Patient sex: M
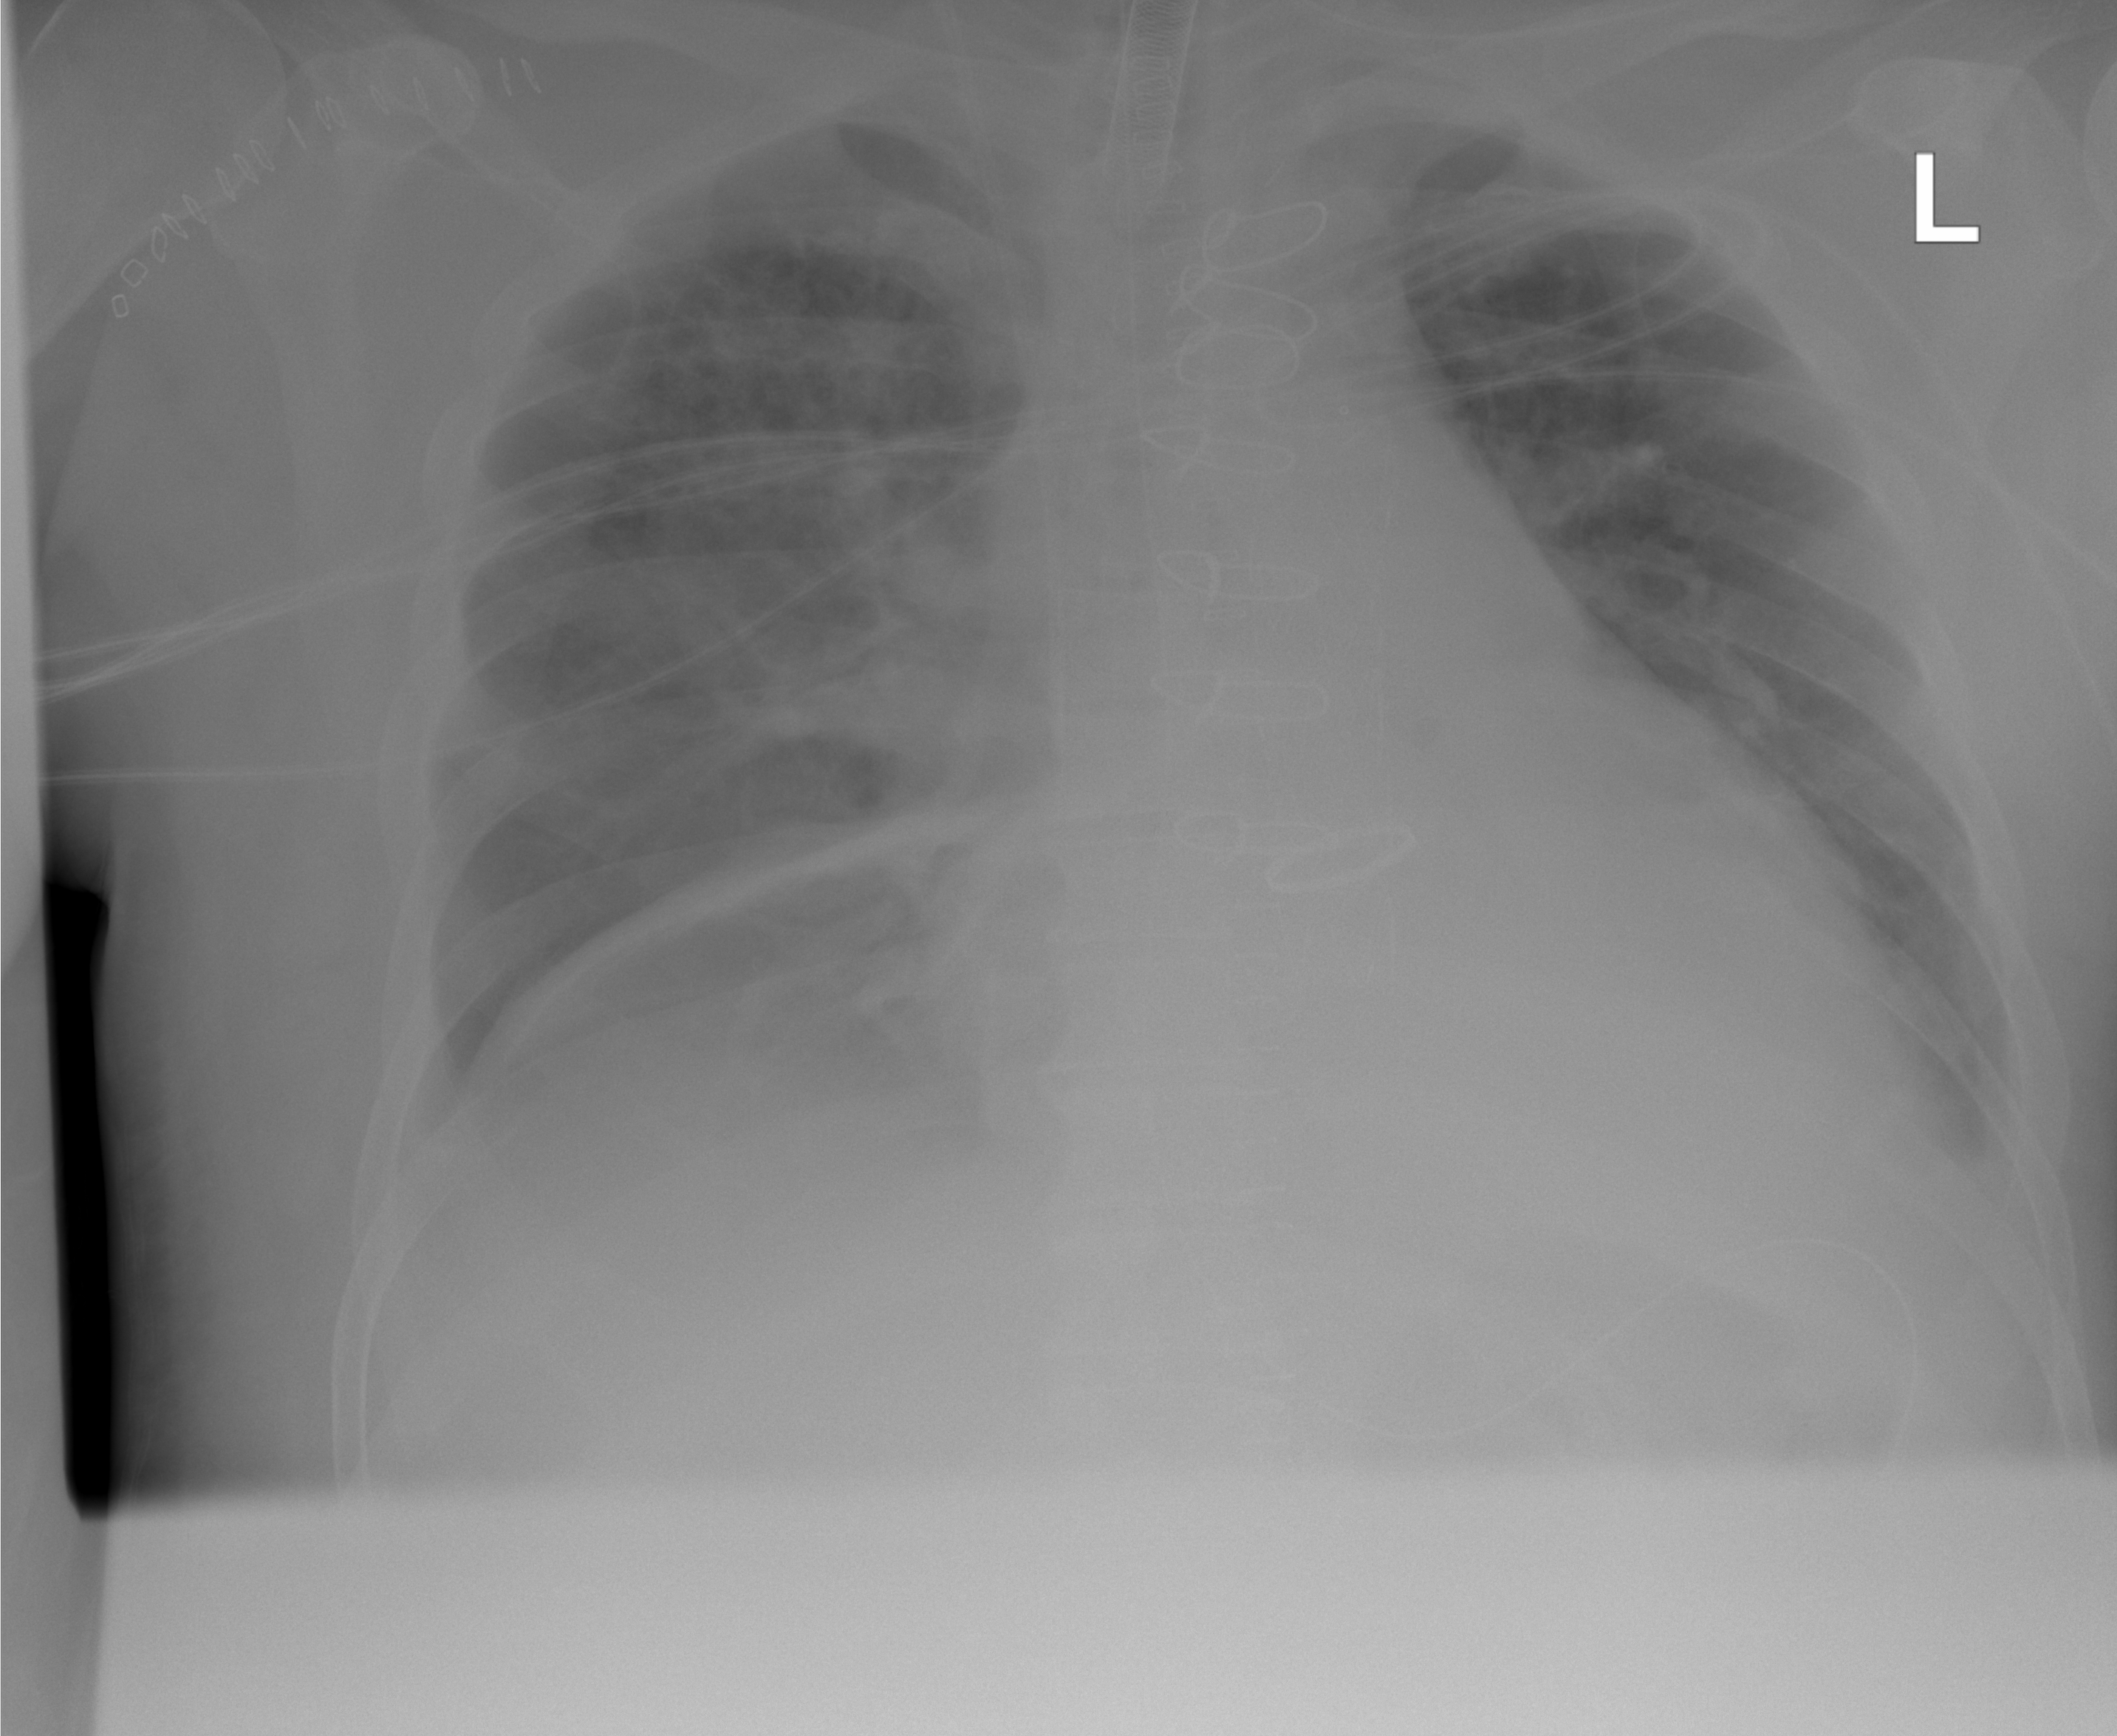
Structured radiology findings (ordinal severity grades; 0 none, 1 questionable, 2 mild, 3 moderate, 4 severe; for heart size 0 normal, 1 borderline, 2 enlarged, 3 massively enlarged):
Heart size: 2
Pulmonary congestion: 0
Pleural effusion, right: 0
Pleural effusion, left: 0
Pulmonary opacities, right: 3
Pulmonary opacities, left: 2
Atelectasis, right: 2
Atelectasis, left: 2